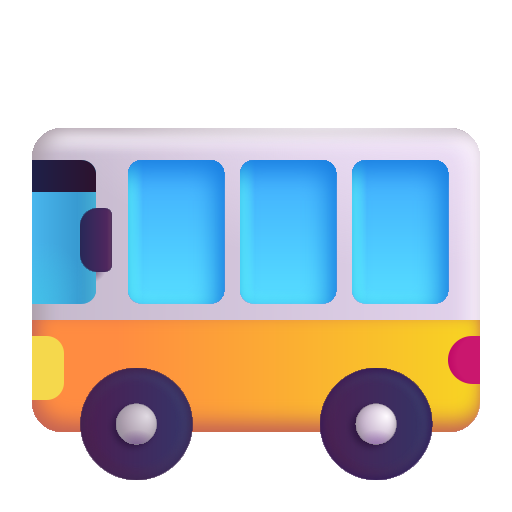
bus color